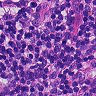
Metastatic tissue present: no